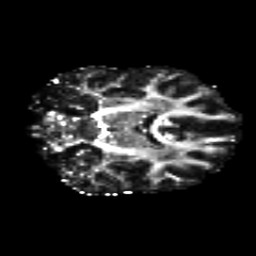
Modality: FA
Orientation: coronal
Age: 33
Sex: male
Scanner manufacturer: siemens
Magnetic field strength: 3 T
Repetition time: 8.8 s
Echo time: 0.085 s